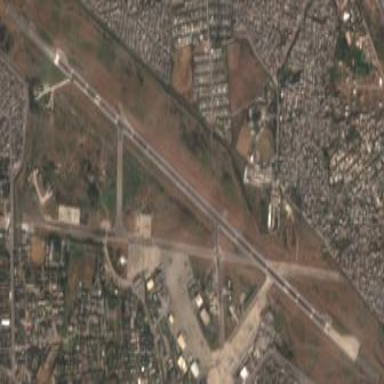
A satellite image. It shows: Runway at airport.